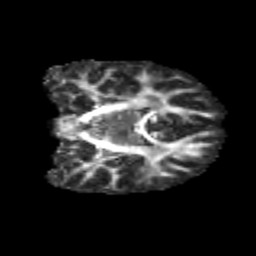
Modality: FA
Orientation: coronal
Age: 9
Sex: female
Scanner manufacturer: siemens
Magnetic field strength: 3 T
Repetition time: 3.8 s
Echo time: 0.07 s